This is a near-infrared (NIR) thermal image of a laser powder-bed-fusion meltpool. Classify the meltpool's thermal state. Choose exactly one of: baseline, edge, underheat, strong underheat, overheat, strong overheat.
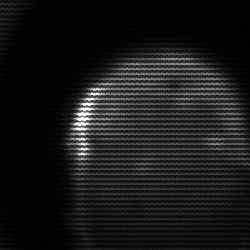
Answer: edge